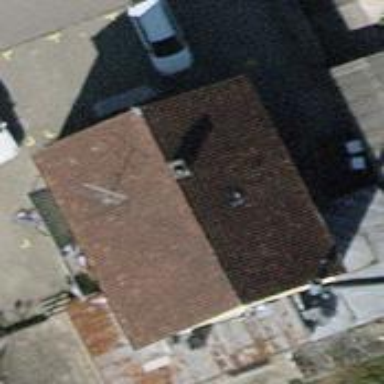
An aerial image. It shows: Restaurant.